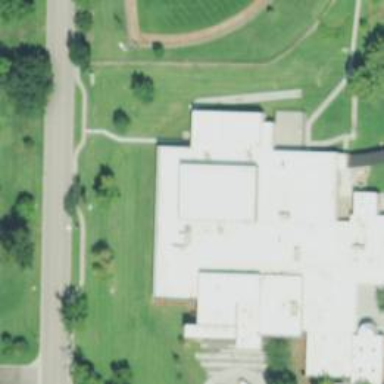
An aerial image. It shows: School building.